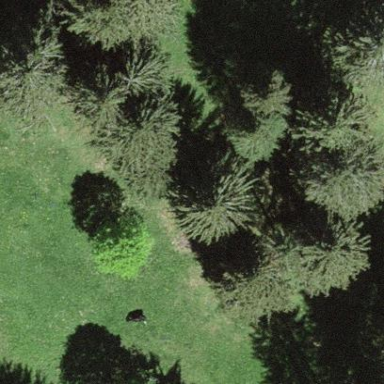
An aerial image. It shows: Serene woodland landscape.